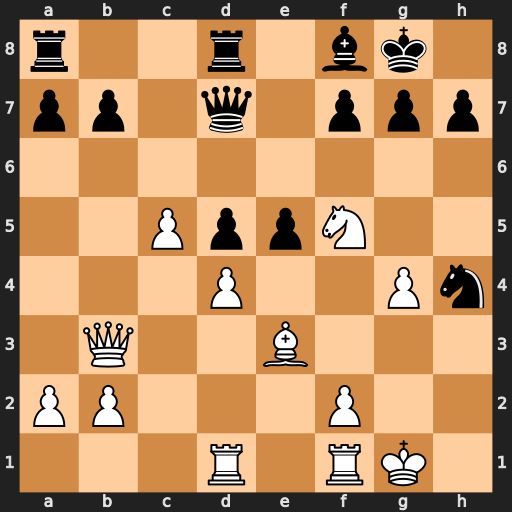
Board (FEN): r2r1bk1/pp1q1ppp/8/2PppN2/3P2Pn/1Q2B3/PP3P2/3R1RK1
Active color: w
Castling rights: -
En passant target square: -
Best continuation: Nxh4 Qxg4+ Ng2